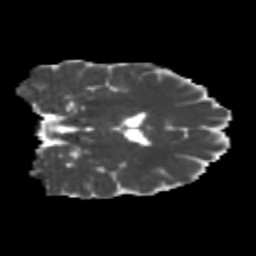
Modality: MD
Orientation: coronal
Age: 22
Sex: female
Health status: healthy
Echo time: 0.074 s